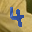
Label: 4